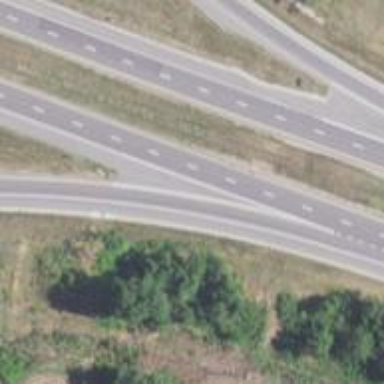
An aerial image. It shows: Asphalt motorway.